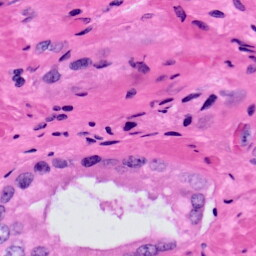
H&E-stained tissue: Prostate